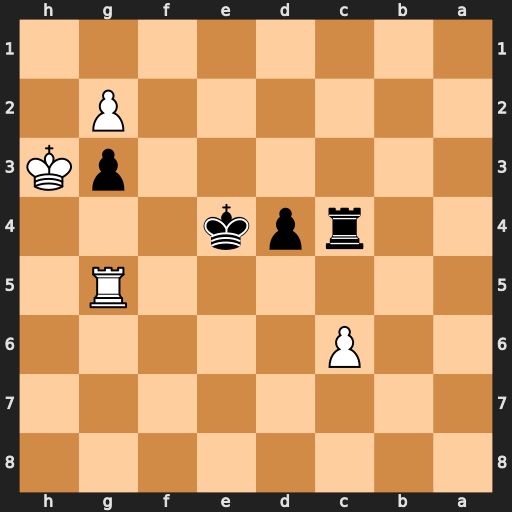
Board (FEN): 8/8/2P5/6R1/2rpk3/6pK/6P1/8
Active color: b
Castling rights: -
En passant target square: -
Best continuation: Rxc6 Kxg3 Rf6 Rg7 d3